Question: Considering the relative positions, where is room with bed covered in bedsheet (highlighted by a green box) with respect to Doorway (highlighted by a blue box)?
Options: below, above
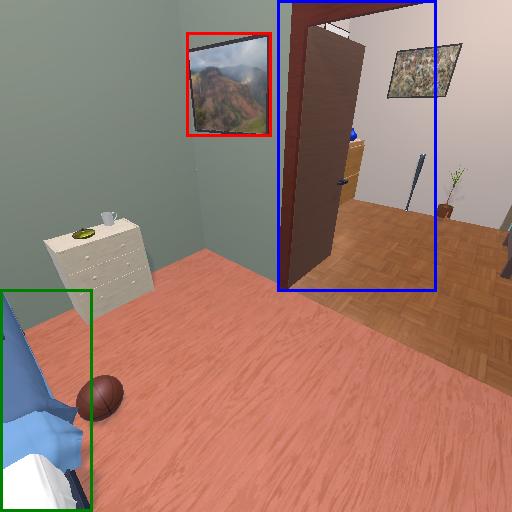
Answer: below